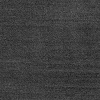
Atmospheric dust classification: dusty